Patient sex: M
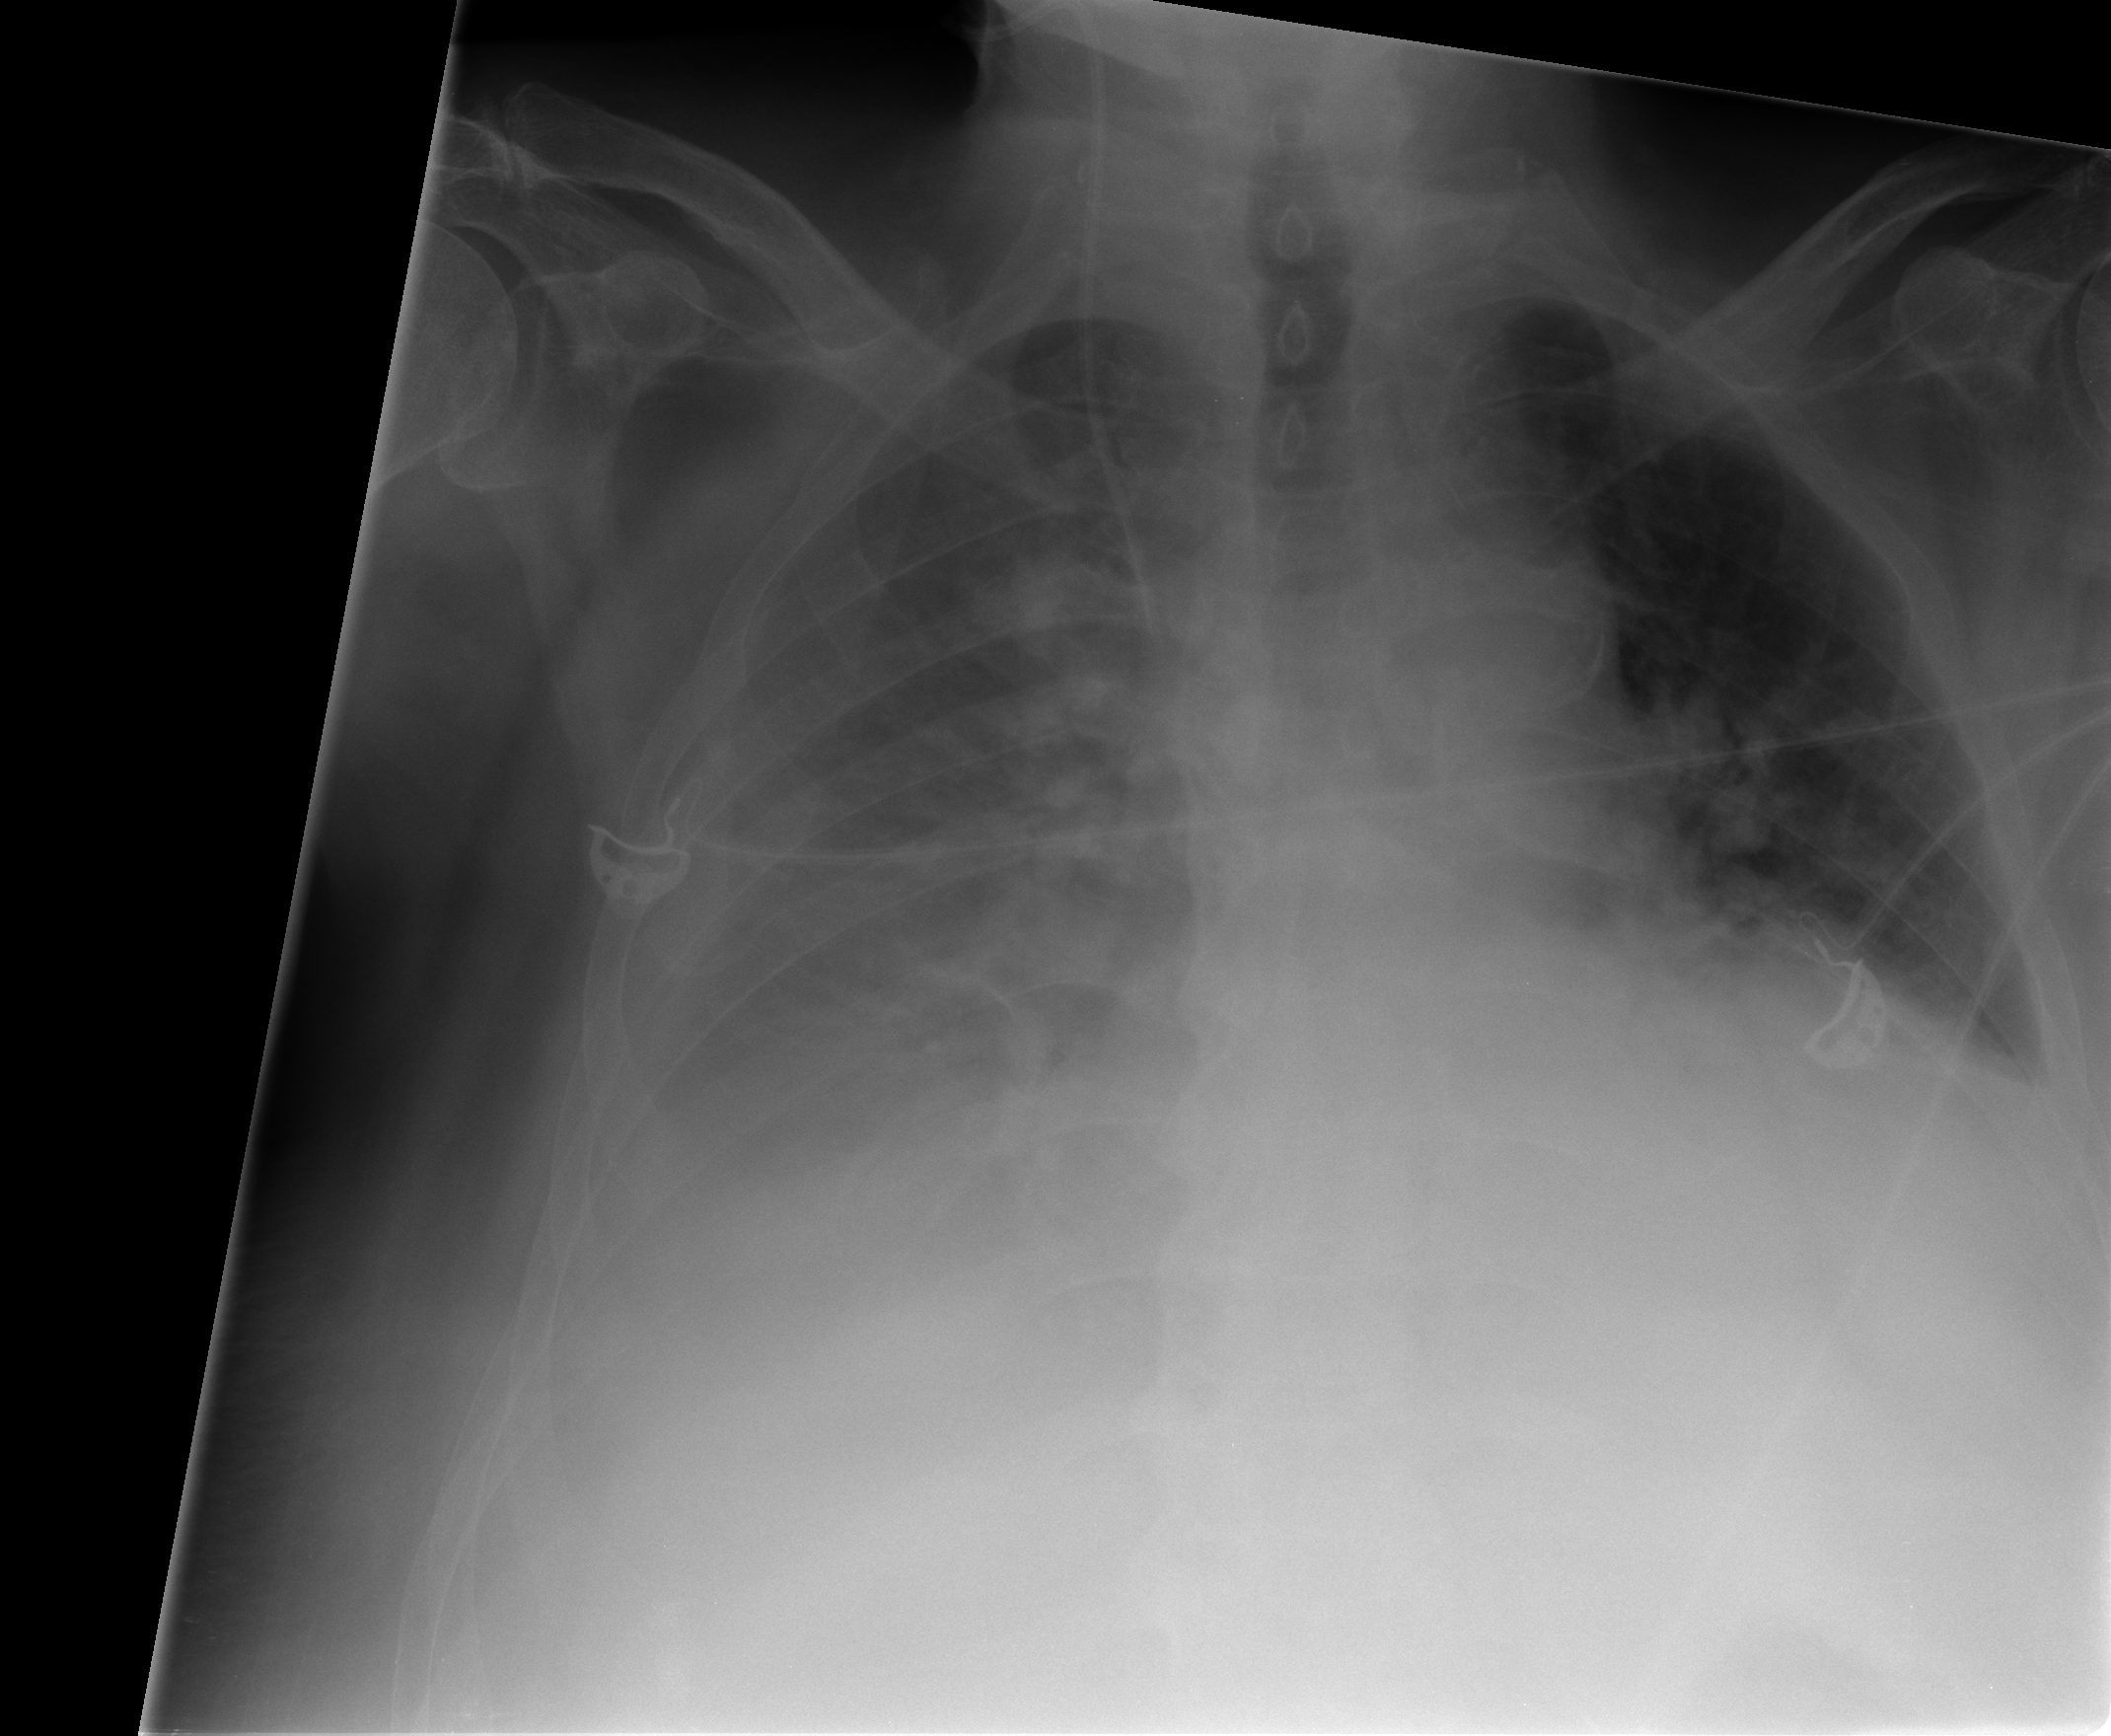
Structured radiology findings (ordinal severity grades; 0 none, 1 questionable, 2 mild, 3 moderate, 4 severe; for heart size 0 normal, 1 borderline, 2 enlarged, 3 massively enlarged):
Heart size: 2
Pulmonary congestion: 2
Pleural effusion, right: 3
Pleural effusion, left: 2
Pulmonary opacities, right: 2
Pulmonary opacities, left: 1
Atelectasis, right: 3
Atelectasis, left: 2